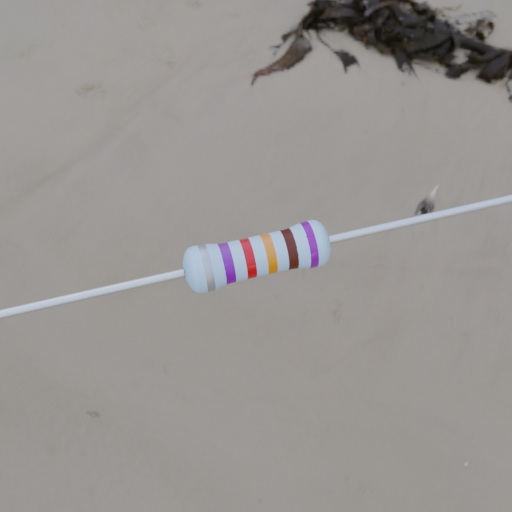
Resistor colour bands (in order): silver, violet, red, orange, brown, violet